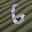
Label: 6